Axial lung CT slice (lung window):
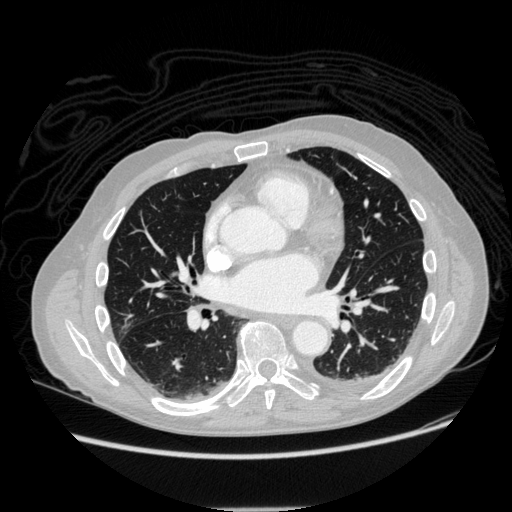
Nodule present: no